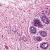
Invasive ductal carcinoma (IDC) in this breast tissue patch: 0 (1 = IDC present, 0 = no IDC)